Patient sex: F
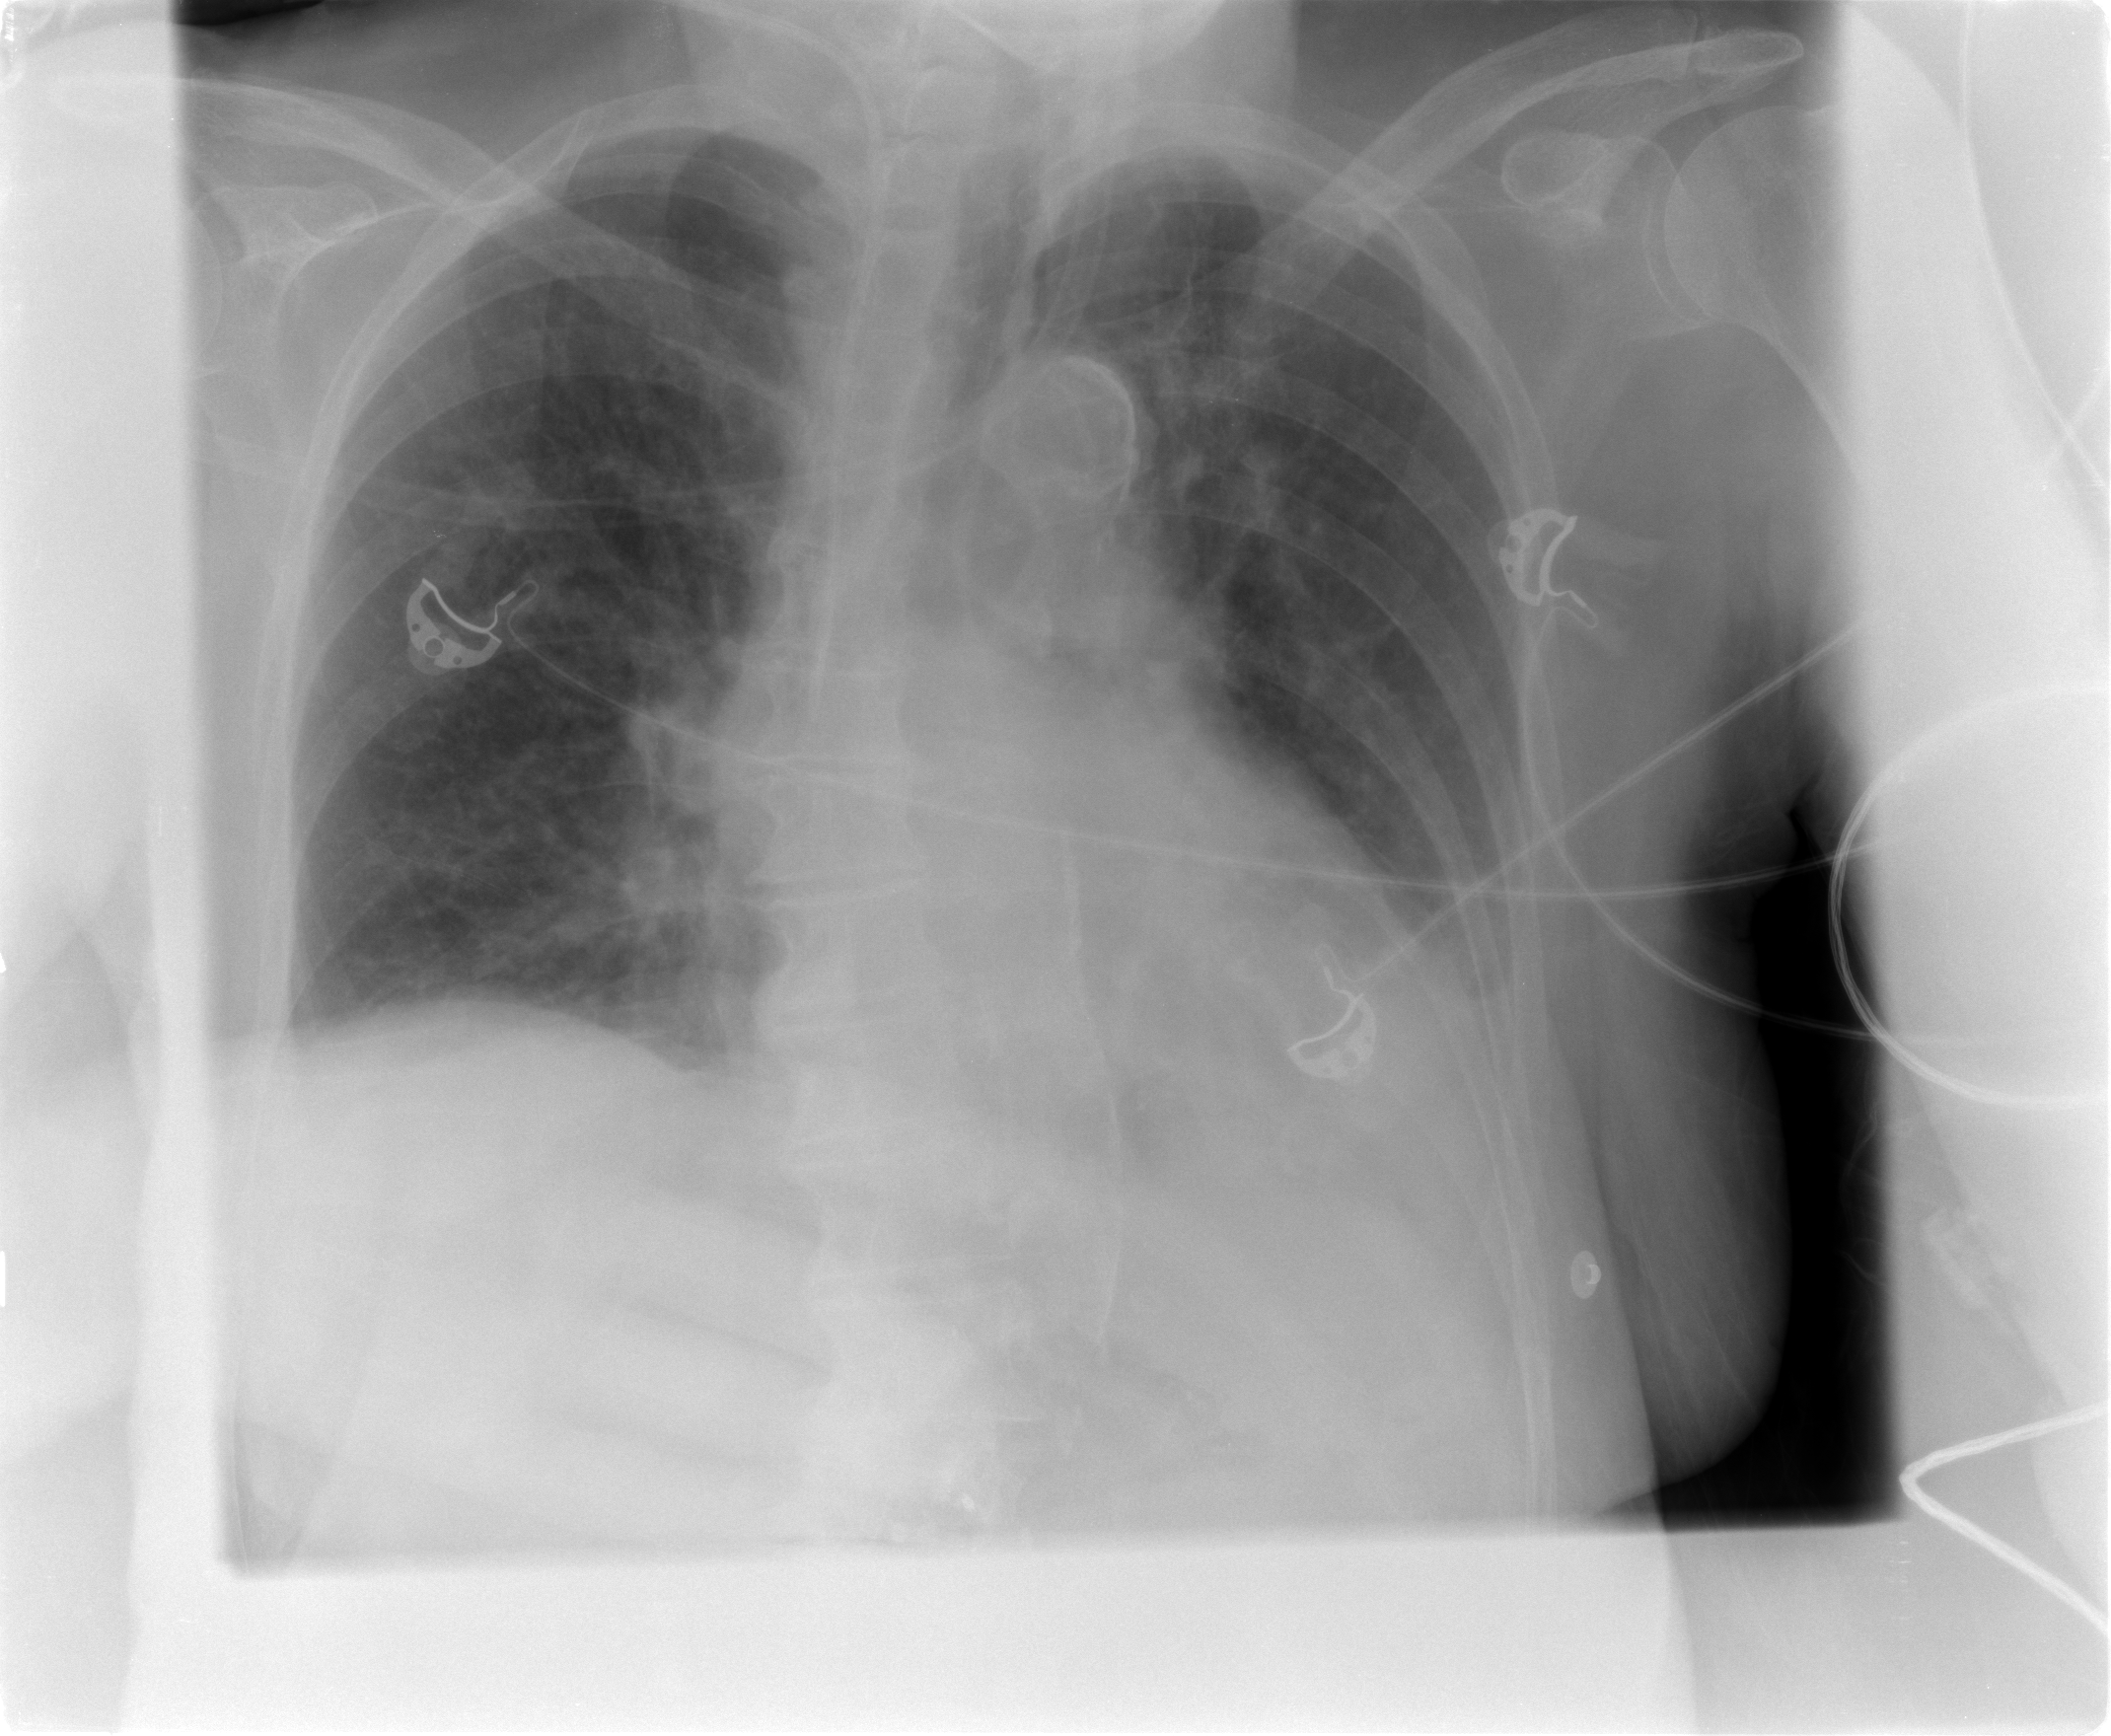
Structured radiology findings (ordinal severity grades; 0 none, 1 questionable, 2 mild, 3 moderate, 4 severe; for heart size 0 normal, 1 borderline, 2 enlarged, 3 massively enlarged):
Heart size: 2
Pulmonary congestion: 2
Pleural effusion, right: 0
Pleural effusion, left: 2
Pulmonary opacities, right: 0
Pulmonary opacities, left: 0
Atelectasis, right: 0
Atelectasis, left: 2